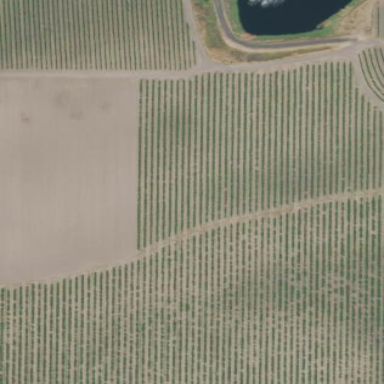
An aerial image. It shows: Vineyard growing grapes.